Question: I use to use MYSQL for my database needs. I switched to MSSQL because somebody wanted me to develop an application on it. I used MS SQL Server 2008 earlier and then upgraded to MS SQL Server 2012. In JDBC, I used the following:
'''
String connectionUrl="jdbc:sqlserver://"+sname+";DatabaseName="+dbname;
'''
where sname is my 'machinename/instancename' (which is correct) and dbname is self explanatory. I also tried various other strings with port numbers. Tried all of this:
1) Right clicked on Sql Server in Sql Management Studio (SMS) -> Connections -> Allow remote connections.
2) Right clicked on Sql Server in Sql Management Studio (SMS) -> Security -> Allow remote connections -> Set Auth mode to Win and Sql auth mode (i.e. mixed mode)
3) Even disabled firewall.
4) Sql Server Configuration Manager -> Network Configuration -> Protocols -> Enabled Shared memory, Named pipes, TCP/IP.
5) SQL Browser service is enabled.
6) <URL> it says 'Server is listening on [ 'any' 1433]' should be listed in my SQL Server log which ISN'T. Even after repetitive enabling of 1433 as in port.
7) I have also:
Seen a lot of links like <URL> which didn't help.
Tried all the answers in <URL> . In the answer somebody mentioned the telnet command. Running the
'''
telnet 127.0.0.1 1433
'''
I get 'Could not open connection to the host, on port 1433: Connection failed'. I've tried port opening through the firewalls advanced settings in Control panel. I have already tried 'advfirewall netsh' to enable ports.
I am using this to basically develop a web application on NetBeans. And a simple matter of database connectivity has taken all day. Its as if Microsoft is making it hard for us to use MS SQL Server.
The error I'm getting is:
'''
se:com.microsoft.sqlserver.jdbc.SQLServerException: The TCP/IP connection to the host [host name], port 1433 has failed. Error: "Connection refused: connect. Verify the connection properties. Make sure that an instance of SQL Server is running on the host and accepting TCP/IP connections at the port. Make sure that TCP connections to the port are not blocked by a firewall."
'''
Can anybody help point out something I'm missing? Here is a view of my Configuration Manager window opened from the 2012 folder (I have both 2008, 2012 folders in my Programs, idk why because after updation shouldn't 2008 version have been removed?):

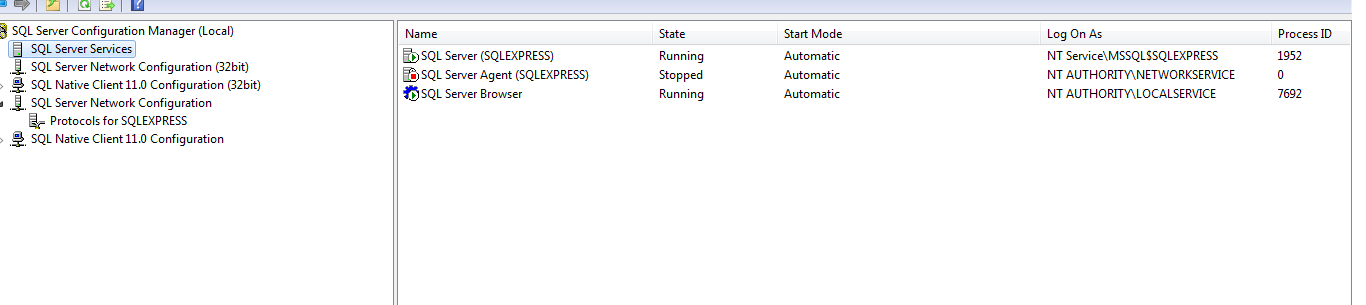
Answer: What finally worked for me (after hours of searching on all kinds of blogs):
1. Installed MS SQL 2012 with a default instance. This removed the 2008 version.
2. Redid all of the above. Plus, added an outbound rule for port 1433. Found the part about outbound rule after much searching. Everybody says only about the inbound rule.
3. Restarted the services (SQL Browser, SQL Server) in Configuration Manager. No changes take place until it starts.
4. Used this connection string (with user="sa" and servername as the default instance name. Also used the password for sa) : url = "jdbc:sqlserver://" + servername + ":1433;user=" + user + ";password=" + dbPass + "; namedPipe=true;DatabaseName=" + dbName;
Note: I restart the server again every time I log into the computer from Start-> All Programs -> Microsoft SQL Server 2012 ->Configuration Tools-> SQL Server Configuration Manager->SQL Services-> Right click on SQL Server with my default instance name and start it. Then, running the telnet command:
'''
telnet 127.0.0.1 1433
'''
shows a blank screen. Which means port 1433 is working now.